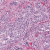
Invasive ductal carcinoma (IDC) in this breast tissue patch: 1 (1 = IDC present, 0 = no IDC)